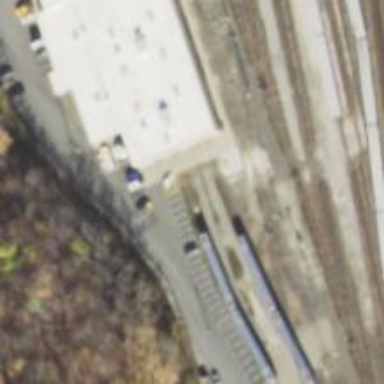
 note that there is railway line passing through building."